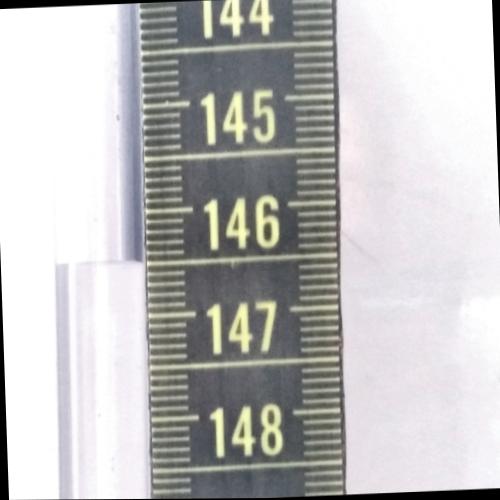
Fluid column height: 146.5 cm